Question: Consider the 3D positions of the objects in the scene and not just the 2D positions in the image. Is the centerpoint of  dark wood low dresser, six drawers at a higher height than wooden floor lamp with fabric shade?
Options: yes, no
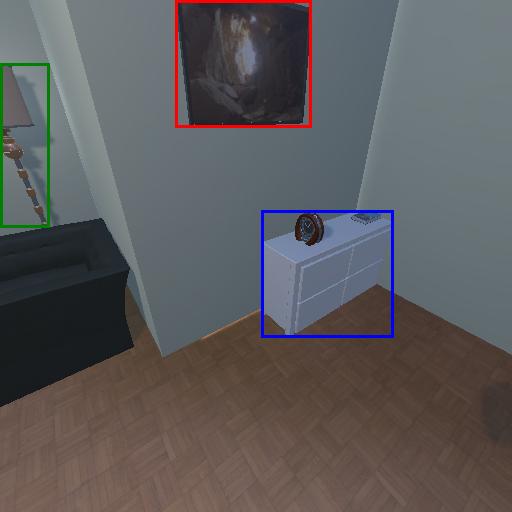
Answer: yes